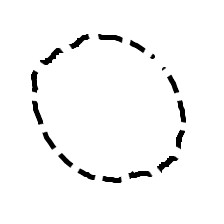
Shape: circle